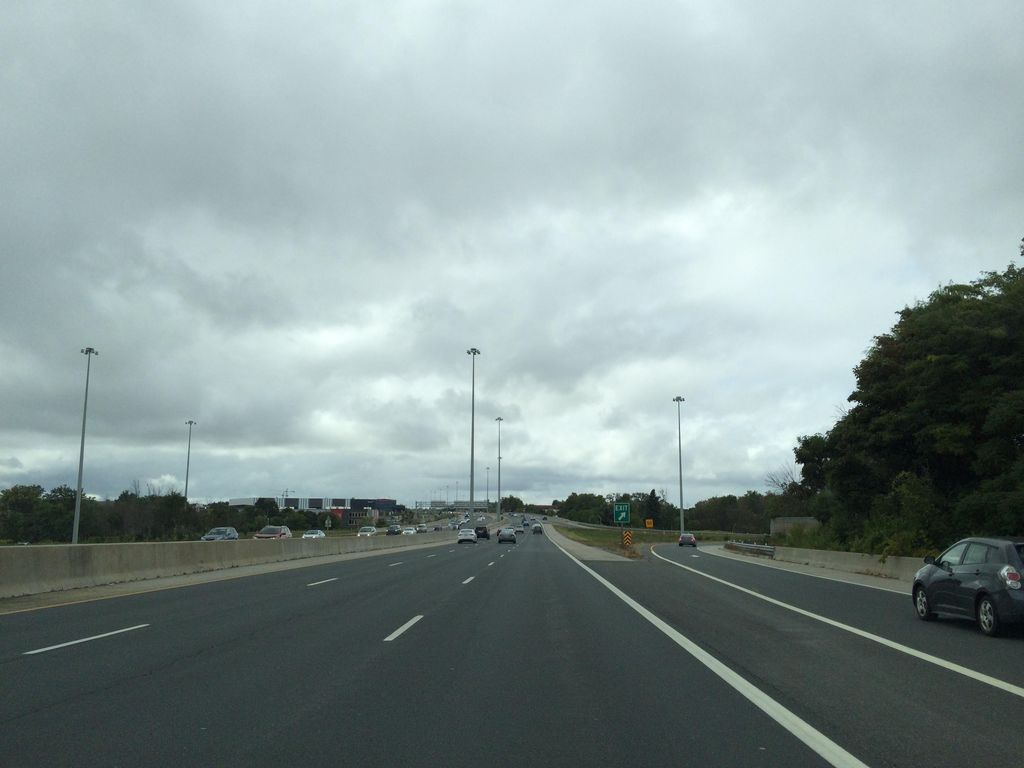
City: kitchener-waterloo